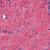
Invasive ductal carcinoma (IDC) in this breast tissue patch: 0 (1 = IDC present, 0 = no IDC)